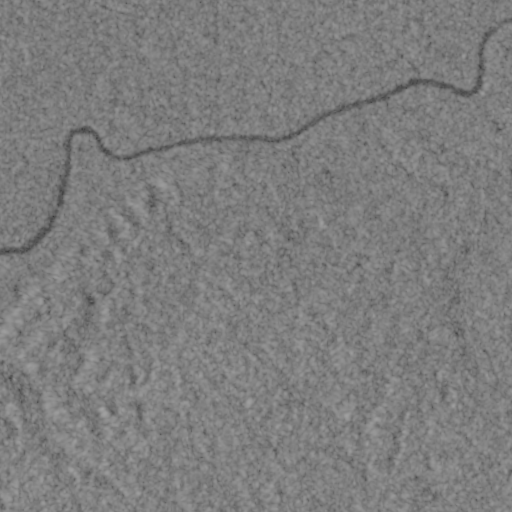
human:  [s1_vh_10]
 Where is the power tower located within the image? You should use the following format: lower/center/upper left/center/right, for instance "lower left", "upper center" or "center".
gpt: The power tower is located in the lower right of the image.
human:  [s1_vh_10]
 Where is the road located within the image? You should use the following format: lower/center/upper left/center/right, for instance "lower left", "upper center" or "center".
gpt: The road is located in the left of the image.
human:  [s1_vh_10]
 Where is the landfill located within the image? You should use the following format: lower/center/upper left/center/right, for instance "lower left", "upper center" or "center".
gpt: There is no landfill in the image.

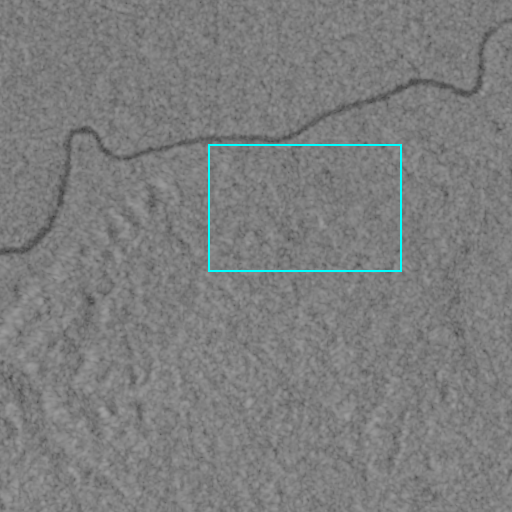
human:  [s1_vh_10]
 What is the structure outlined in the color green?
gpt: There is no green outline.
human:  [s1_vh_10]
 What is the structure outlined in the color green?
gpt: There is no structure outlined in green.